Interaction volume radius: 10 \u00c5
Interaction volume height: 25 \u00c5
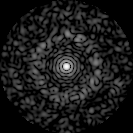
Disorder parameter: 0.8416